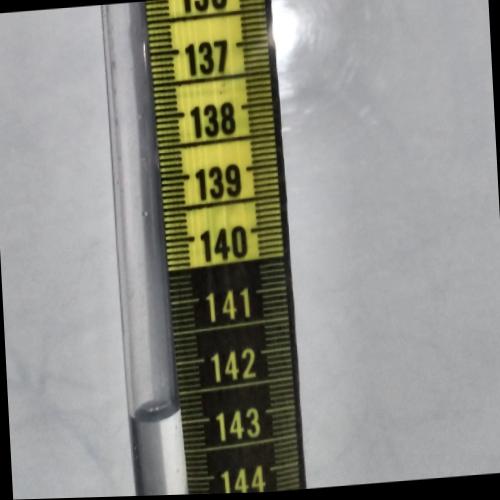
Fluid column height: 142.8 cm